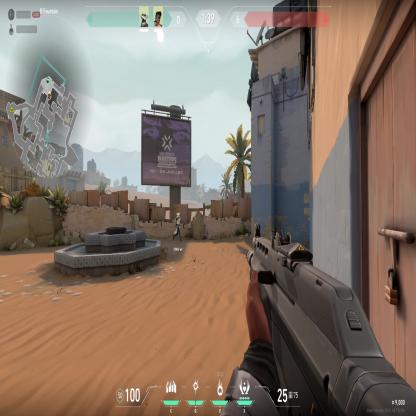
Label: teammate